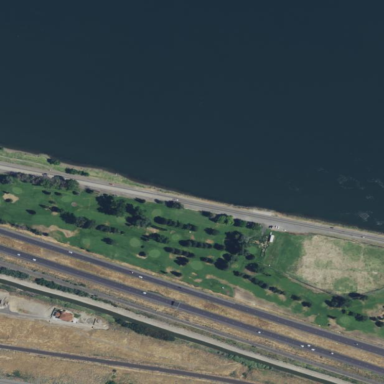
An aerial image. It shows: Golf course.